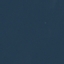
Land use / land cover class: SeaLake